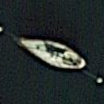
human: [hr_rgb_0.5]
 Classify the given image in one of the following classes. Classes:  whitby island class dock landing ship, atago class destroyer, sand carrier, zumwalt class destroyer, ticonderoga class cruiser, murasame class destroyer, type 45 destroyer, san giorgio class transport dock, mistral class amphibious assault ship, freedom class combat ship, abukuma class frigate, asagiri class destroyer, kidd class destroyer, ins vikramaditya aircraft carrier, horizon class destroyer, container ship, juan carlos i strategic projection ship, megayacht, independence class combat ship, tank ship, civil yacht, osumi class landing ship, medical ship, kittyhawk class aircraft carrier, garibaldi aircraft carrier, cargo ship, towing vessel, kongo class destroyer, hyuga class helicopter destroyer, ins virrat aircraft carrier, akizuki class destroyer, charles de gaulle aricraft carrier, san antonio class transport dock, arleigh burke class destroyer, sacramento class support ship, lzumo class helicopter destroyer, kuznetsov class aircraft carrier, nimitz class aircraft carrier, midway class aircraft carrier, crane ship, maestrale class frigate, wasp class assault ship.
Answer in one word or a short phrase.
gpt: Civil yacht